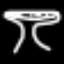
Label: mushroom